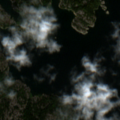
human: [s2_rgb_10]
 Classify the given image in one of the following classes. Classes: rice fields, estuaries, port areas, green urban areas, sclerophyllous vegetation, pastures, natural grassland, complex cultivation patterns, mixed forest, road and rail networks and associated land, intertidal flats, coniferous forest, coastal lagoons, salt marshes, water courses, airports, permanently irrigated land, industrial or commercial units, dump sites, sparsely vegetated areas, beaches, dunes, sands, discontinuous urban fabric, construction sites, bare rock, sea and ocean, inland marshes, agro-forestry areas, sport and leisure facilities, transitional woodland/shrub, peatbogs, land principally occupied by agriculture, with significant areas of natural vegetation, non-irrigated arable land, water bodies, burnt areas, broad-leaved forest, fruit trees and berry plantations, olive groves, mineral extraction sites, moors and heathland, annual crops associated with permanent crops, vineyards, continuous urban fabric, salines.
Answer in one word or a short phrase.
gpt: broad-leaved forest, bare rock, sea and ocean